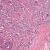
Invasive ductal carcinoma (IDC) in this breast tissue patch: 1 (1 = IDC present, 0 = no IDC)